Question: I am integrating a Google Maps display using the JavaScript API, but I notice that it doesn't show the little icons for well known locations, like hotels, restaurants etc. What are these icons called (?), and is there an option to turn them on?
I would like to have them on the display, because I want to offer users a way to put a marker on such a location if the Google geolocator doesn't give accurate enough results.

Thanks
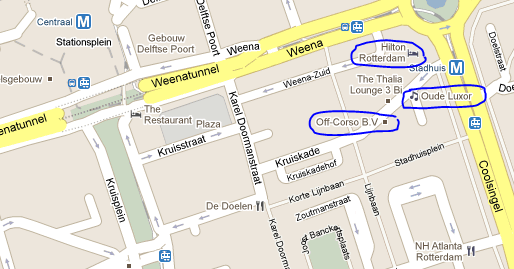
Answer: As far as i know there is no way to automatically put all google places in one line of code.But there is always the <URL>